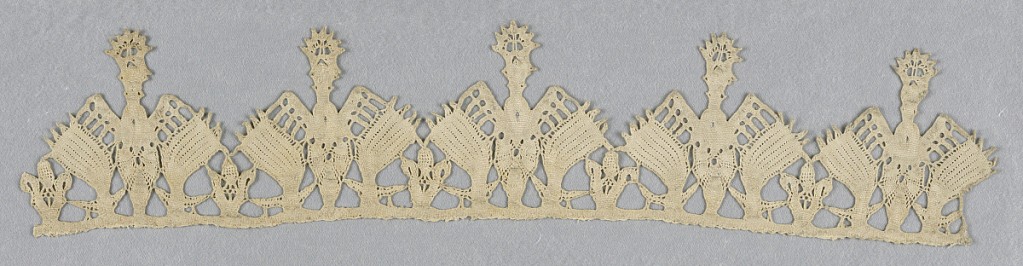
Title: Border
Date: late 16th century
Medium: linen Technique: bobbin lace, discontinuous tape
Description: Border fragment with tabs comprised of bird-like shapes.